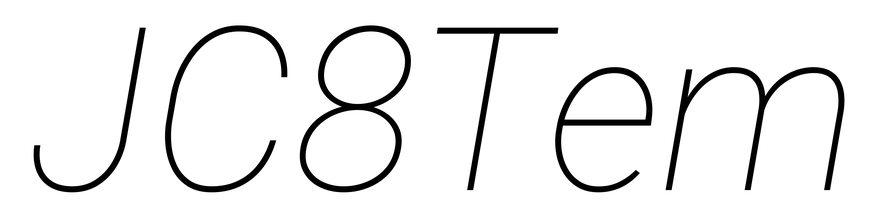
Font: Roboto-Italic_Thin_Italic